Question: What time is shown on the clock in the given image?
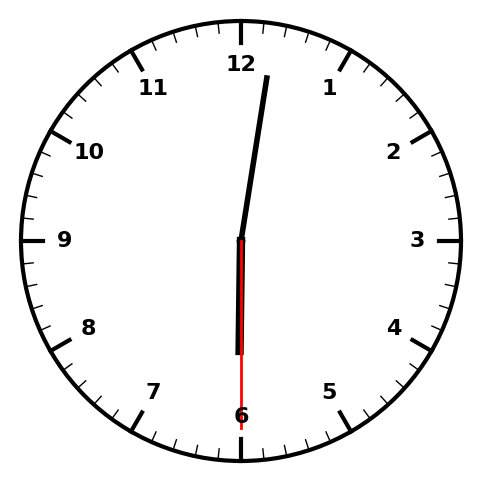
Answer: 06:01:30